Question: I have created an installer using Visual Studio 2010. And I have set the language to korean. Installer works fine and all the messages are shown in Korean. But the problem is in uninstaller. I have created uninstaller and the uninstaller executable executes the following command
'''
WinExec("msiexec.exe /x {1F13D24F-9D04-440E-AC1C-8CCCE55E79AB}", SW_SHOW);
'''
When I try to uninstall all works fine except in the start up there shows a message in english. The picture is given below -

How can I change the language of the above picture?
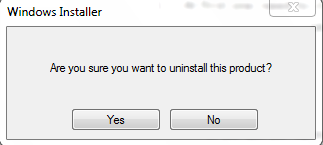
Answer: SOLVED! I am giving the answer to my own question so that if anyone faces the same issue then it can be helpful for him.
Solution:
- Go to .- Remove the dialog.- -
There may be other solutions, but this solution worked for me.